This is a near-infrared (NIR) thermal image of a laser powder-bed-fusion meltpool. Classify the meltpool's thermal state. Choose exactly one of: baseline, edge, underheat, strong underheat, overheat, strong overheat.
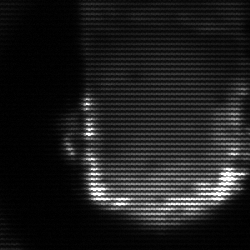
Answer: baseline